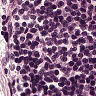
Metastatic tissue present: no